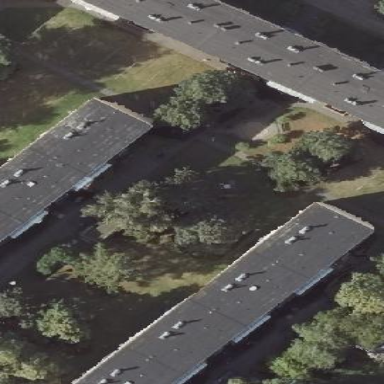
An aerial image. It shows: Building with apartments and flat roof.